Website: apple
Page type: billing-address
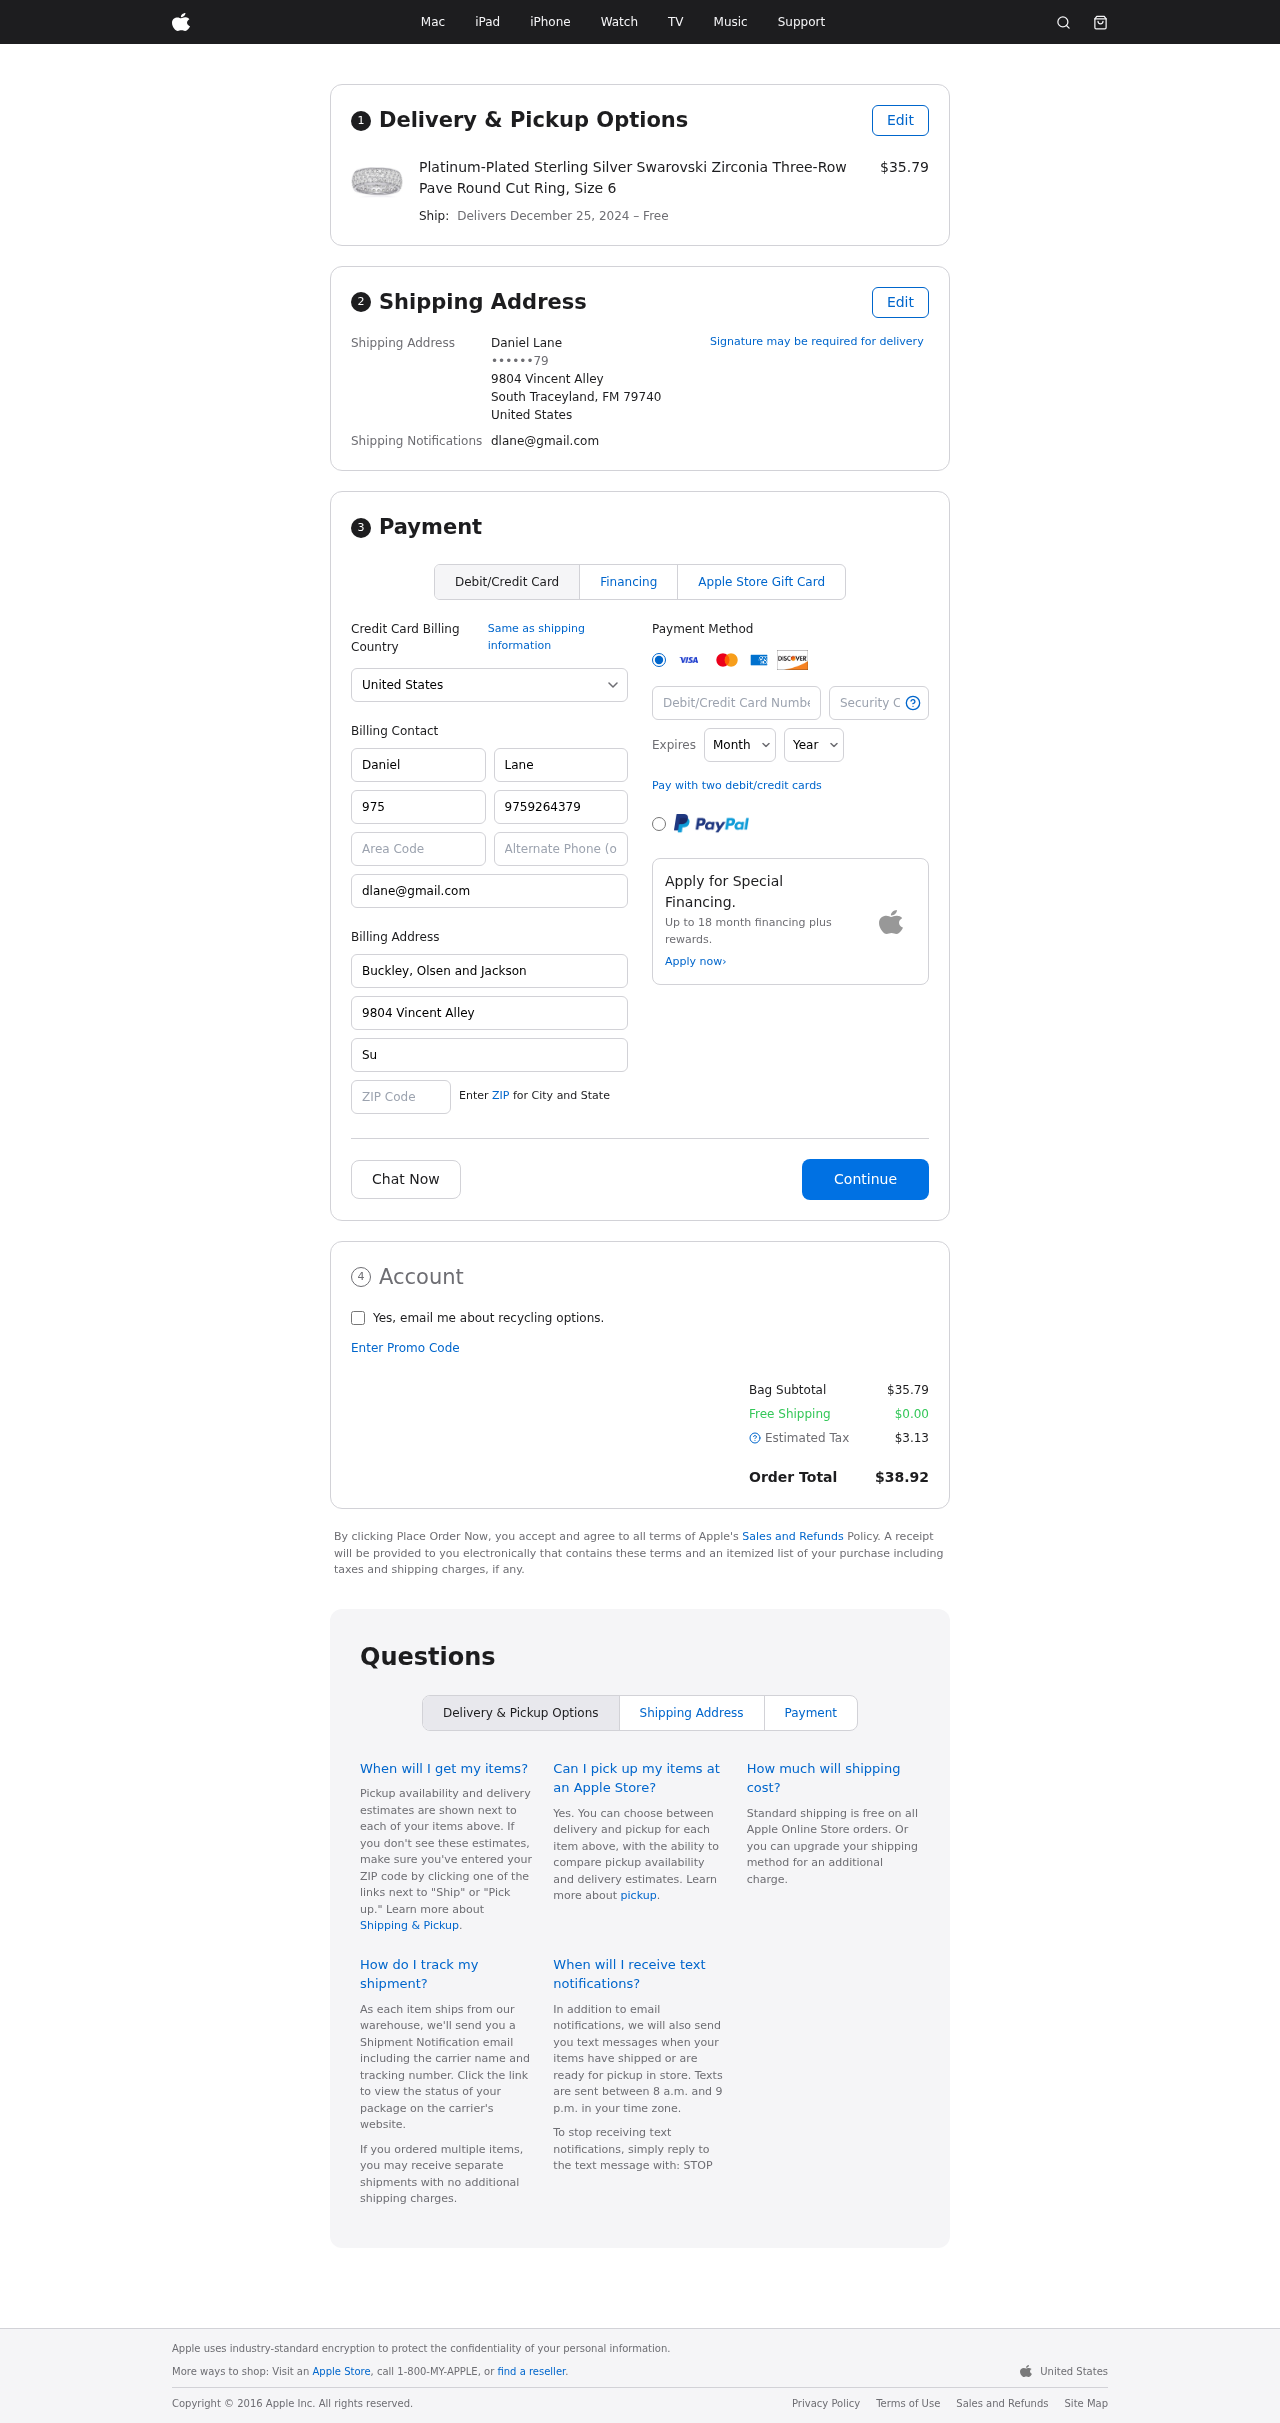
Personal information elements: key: PII_CARD_CVV
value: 511
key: PII_CARD_EXPIRY_MONTH
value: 01
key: PII_CARD_EXPIRY_YEAR
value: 30
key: PII_CARD_NUMBER
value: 6559 0537 5499 0498
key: PII_CITY_STATE_ZIP
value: South Traceyland, FM 79740
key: PII_COUNTRY
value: United States
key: PII_EMAIL
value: dlane@gmail.com
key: PII_FULLNAME
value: Daniel Lane
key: PII_STREET
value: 9804 Vincent Alley
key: PII_PHONE_MASKED
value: ••••••79
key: PII_BILLING_FIRSTNAME
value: Daniel
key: PII_BILLING_LASTNAME
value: Lane
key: PII_BILLING_PHONE_AREA
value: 975
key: PII_BILLING_PHONE
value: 9759264379
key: PII_BILLING_EMAIL
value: dlane@gmail.com
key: PII_BILLING_COMPANY
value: Buckley, Olsen and Jackson
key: PII_BILLING_STREET
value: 9804 Vincent Alley
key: PII_BILLING_STREET2
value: Suite 257
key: PII_BILLING_POSTCODE
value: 79740
Product elements: key: PRODUCT1_NAME
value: Platinum-Plated Sterling Silver Swarovski Zirconia Three-Row Pave Round Cut Ring, Size 6
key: PRODUCT1_PRICE
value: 35.79
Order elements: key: ORDER_DELIVERY_DATE
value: December 25, 2024
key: ORDER_SUBTOTAL
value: $35.79
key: ORDER_SHIPPING_COST
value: $0.00
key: ORDER_TAX
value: $3.13
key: ORDER_TOTAL
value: $38.92